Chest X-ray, PA view. Patient: 51 years old, sex F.
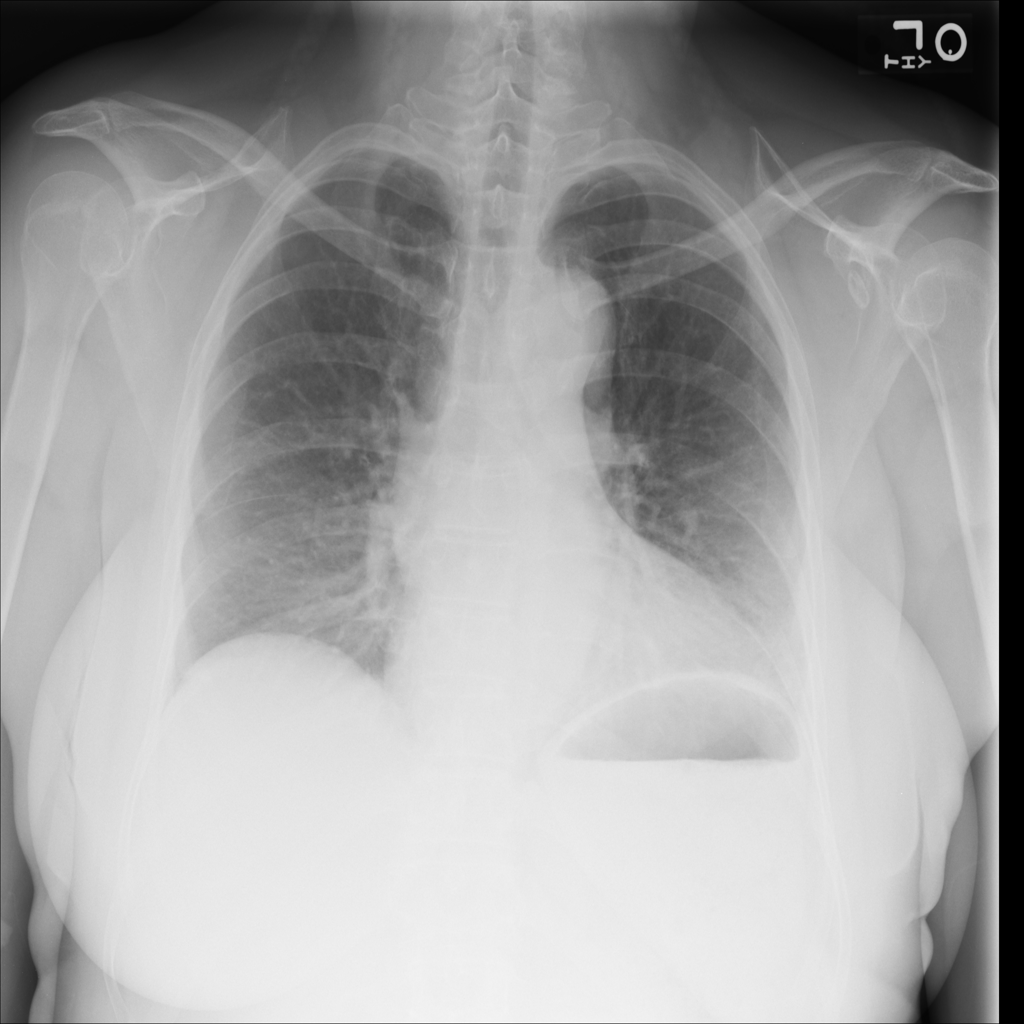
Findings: No Finding